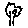
Label: tree